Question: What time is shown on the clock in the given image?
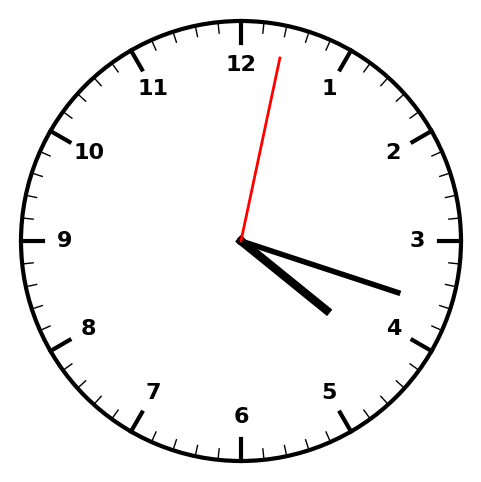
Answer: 04:18:02